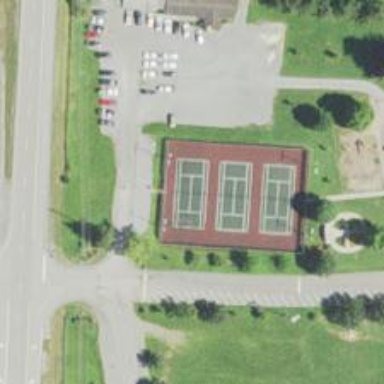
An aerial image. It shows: Tennis court on the leisure land pitch.